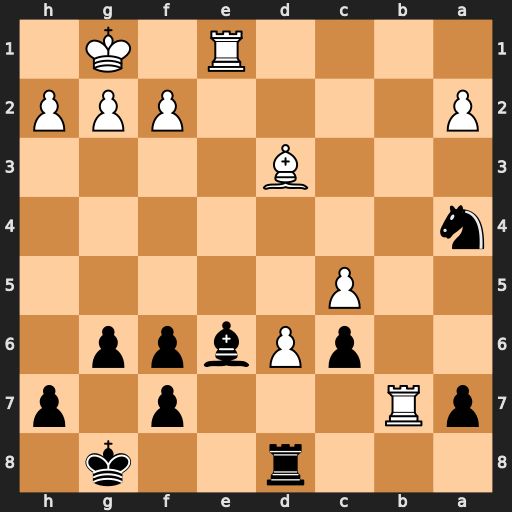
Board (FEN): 3r2k1/pR3p1p/2pPbpp1/2P5/n7/3B4/P4PPP/4R1K1
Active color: b
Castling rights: -
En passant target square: -
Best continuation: Nxc5 Rxa7 Nxd3